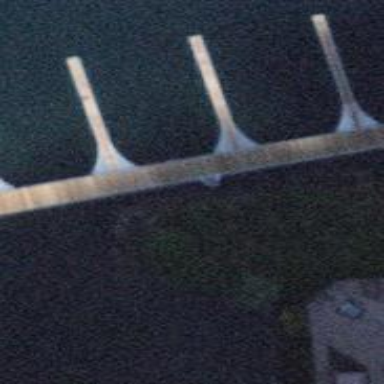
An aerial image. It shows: Man-made pier.